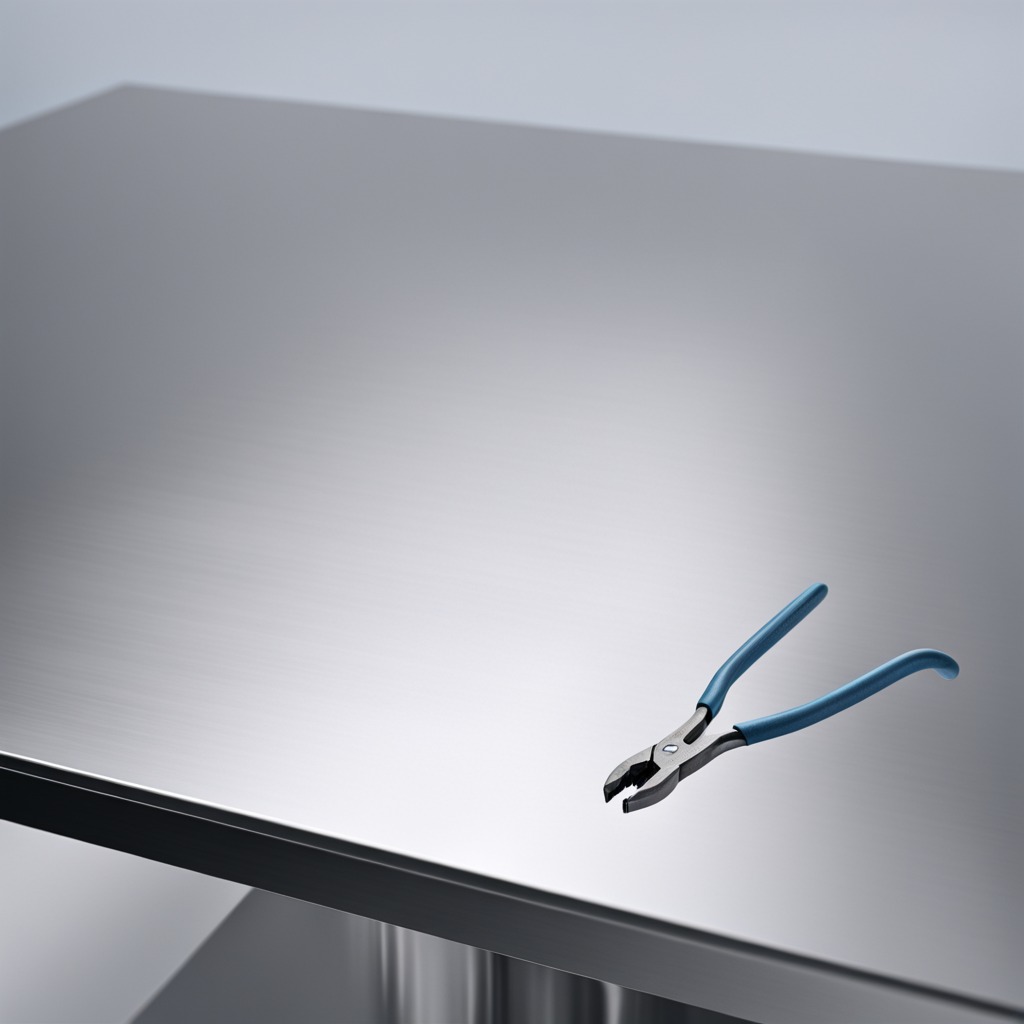
A plier lies on the stainless steel table in a high-end prototyping lab.